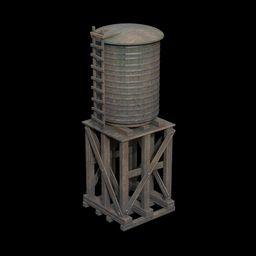
Label: architecture